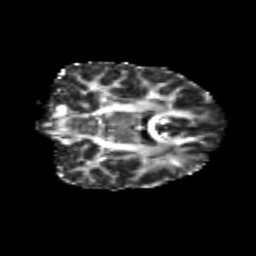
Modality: FA
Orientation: coronal
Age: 23
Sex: female
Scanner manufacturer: siemens
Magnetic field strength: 3 T
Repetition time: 3.5 s
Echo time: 0.113 s